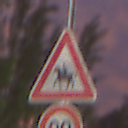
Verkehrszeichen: ReiterRechts
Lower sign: Geschwindigkeit90
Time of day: SunriseSunset
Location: Outdoor (Urban)
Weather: PartlyCloudy
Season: NotSpecified
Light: Artificial